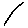
Label: line